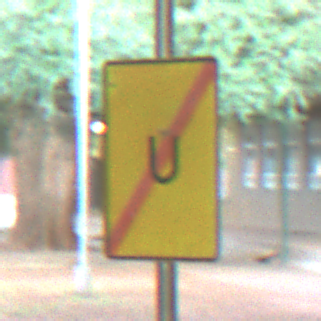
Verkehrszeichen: EndeUmleitung
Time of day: MorningAfternoon
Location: Roofed (Special)
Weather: NotSpecified
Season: NotSpecified
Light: Artificial